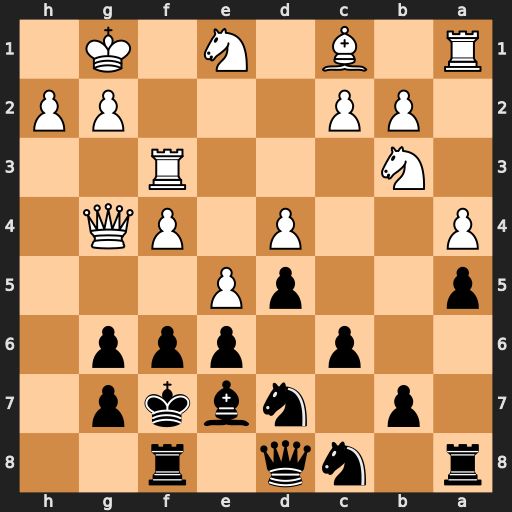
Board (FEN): r1nq1r2/1p1nbkp1/2p1ppp1/p2pP3/P2P1PQ1/1N3R2/1PP3PP/R1B1N1K1
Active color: b
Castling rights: -
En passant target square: -
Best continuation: f5 Qh3 Rh8 Qxh8 Qxh8